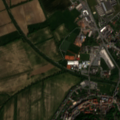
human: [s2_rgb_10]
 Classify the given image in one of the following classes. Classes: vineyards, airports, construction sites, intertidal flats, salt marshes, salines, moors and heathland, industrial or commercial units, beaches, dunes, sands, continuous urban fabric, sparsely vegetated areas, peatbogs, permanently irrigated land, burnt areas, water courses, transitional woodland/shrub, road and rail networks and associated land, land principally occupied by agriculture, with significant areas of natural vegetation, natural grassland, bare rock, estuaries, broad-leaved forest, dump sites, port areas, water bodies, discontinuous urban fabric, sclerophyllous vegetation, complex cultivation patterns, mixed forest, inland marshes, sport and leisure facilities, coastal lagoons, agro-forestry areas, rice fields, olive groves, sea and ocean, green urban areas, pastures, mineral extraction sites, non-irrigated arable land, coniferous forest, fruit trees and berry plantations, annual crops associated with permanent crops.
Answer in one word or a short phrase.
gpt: discontinuous urban fabric, industrial or commercial units, non-irrigated arable land, complex cultivation patterns